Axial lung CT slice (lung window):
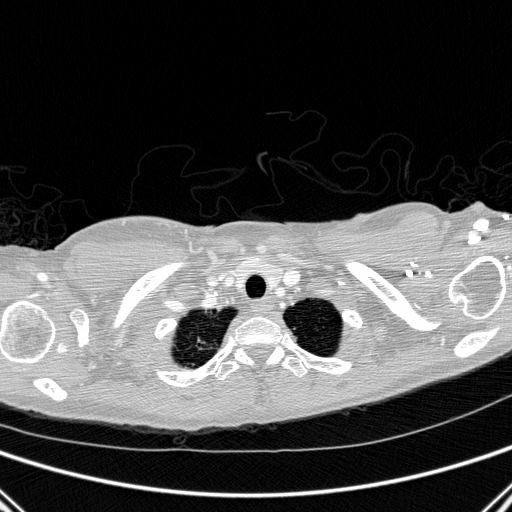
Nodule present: no